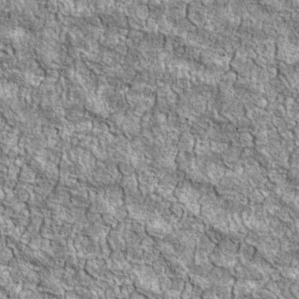
Label: non_frost